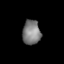
Tissue: lung
Cell type: Epithelial cells
Senescence score: 0.243
Nuclear area (px): 433
Mean DAPI intensity: 124.991